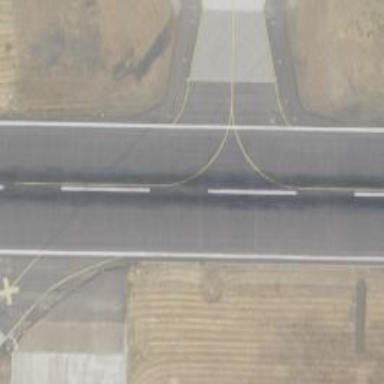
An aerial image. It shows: Image of taxiway at airport.